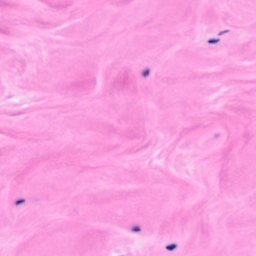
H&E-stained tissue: Breast